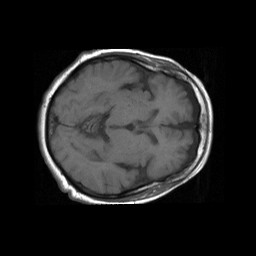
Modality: T1w
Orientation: axial
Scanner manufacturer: siemens
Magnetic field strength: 1.5 T
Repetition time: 0.537 s
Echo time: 0.012 s